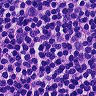
Metastatic tissue present: no